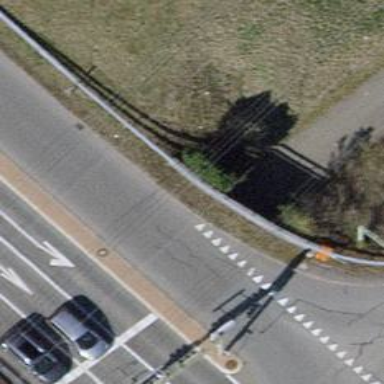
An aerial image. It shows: Asphalt path that goes through tunnel.